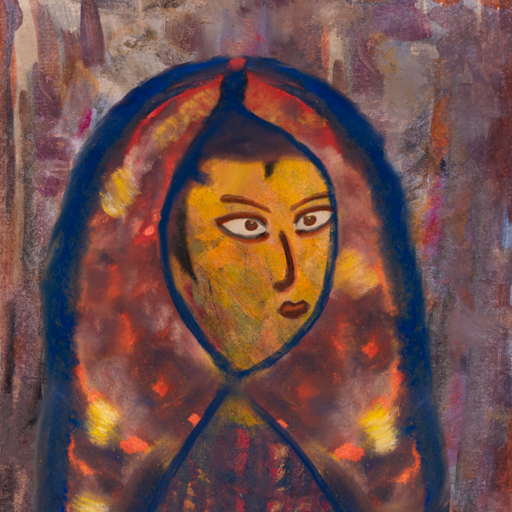
Background: Hypocrite, Head And Neck Side: Gypsy_Mother, Face Side: Roy_Bahadur, Bust: In_The_Sun, Hair Side: Roy_Bahadur, Head Accessory: Mother_And_Son_Mother_Scarf, Second Necklace: Blank, Necklace: Blank, Baby: Blank